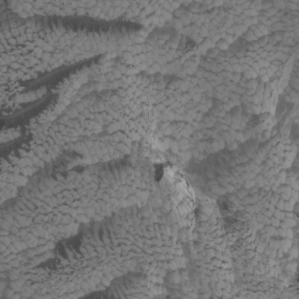
Label: non_frost